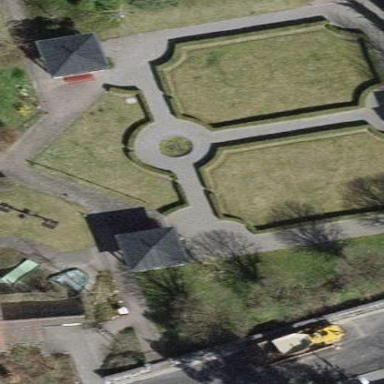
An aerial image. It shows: Garden that is leisure land.